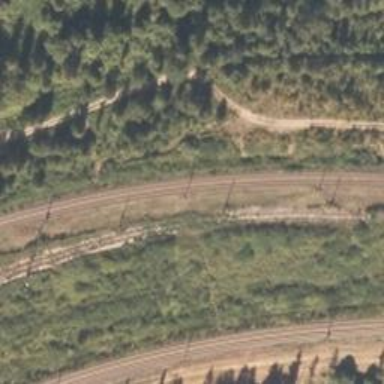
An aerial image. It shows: Railway track with continuous electrified contact line.